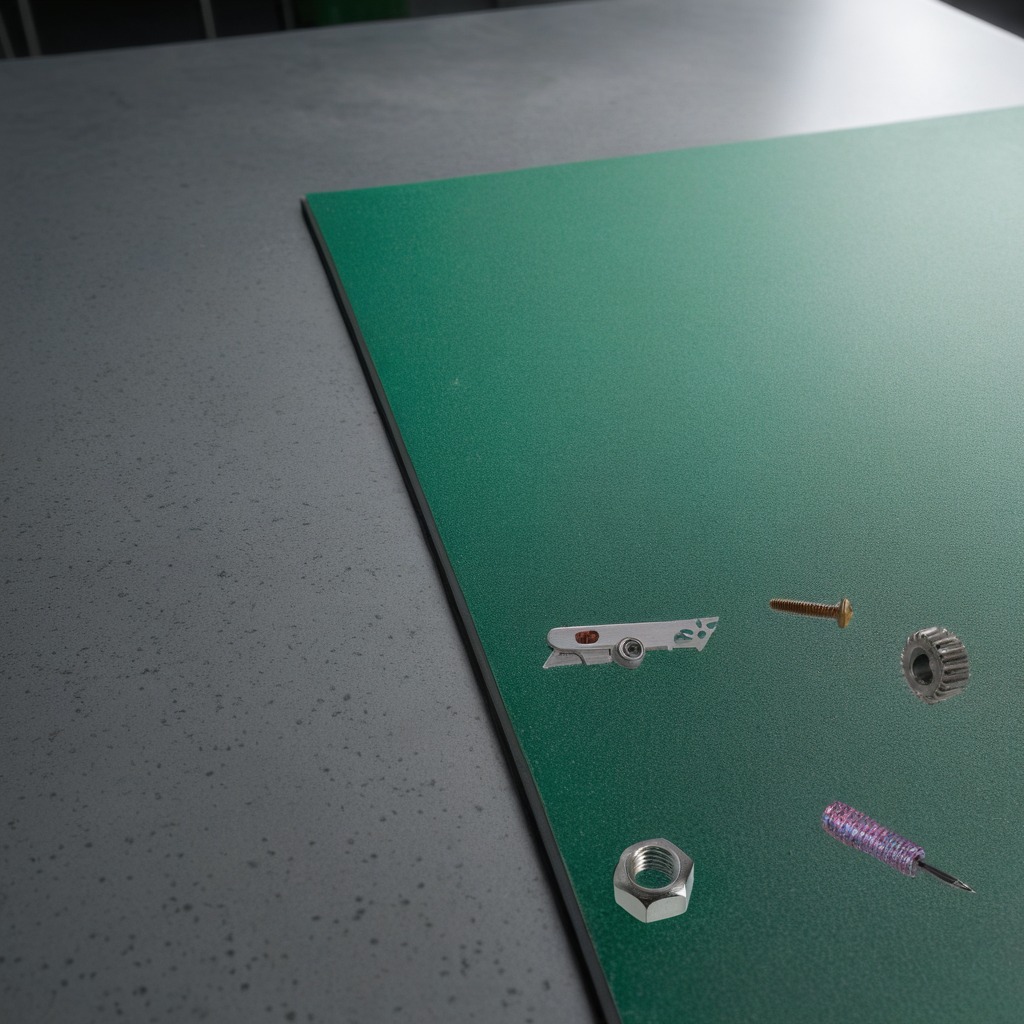
A steel gear with teeth, a utility knife, a metal machine screw, a screwdriver, and a metal nut are lying on a clean granite tabletop covered with a green rubber mat inside a workshop under bright overhead lighting crisp shadows high clarity worn but beneath the mat.